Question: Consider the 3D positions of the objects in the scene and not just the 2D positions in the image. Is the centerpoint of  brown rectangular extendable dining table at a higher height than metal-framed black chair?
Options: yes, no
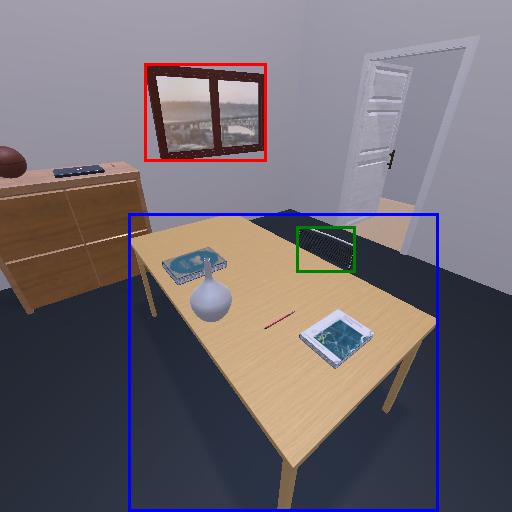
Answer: yes